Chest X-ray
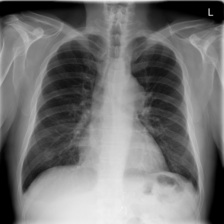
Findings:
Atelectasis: negative
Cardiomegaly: negative
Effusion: negative
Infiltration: negative
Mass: positive
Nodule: negative
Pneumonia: negative
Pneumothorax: negative
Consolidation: negative
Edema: negative
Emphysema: negative
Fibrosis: negative
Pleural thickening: negative
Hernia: negative